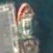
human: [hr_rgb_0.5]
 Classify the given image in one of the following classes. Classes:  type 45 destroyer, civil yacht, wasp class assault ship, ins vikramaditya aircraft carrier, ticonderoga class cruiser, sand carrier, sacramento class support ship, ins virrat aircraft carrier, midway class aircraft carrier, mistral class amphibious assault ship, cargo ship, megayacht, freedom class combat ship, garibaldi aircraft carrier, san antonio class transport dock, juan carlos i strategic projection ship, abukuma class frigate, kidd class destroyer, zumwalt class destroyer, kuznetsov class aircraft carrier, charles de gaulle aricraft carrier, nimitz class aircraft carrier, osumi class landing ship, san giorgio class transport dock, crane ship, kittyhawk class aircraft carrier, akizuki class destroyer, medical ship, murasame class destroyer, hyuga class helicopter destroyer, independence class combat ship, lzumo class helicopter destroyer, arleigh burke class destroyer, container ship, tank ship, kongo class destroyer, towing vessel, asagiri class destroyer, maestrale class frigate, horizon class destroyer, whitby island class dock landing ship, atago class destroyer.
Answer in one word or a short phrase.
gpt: Towing vessel